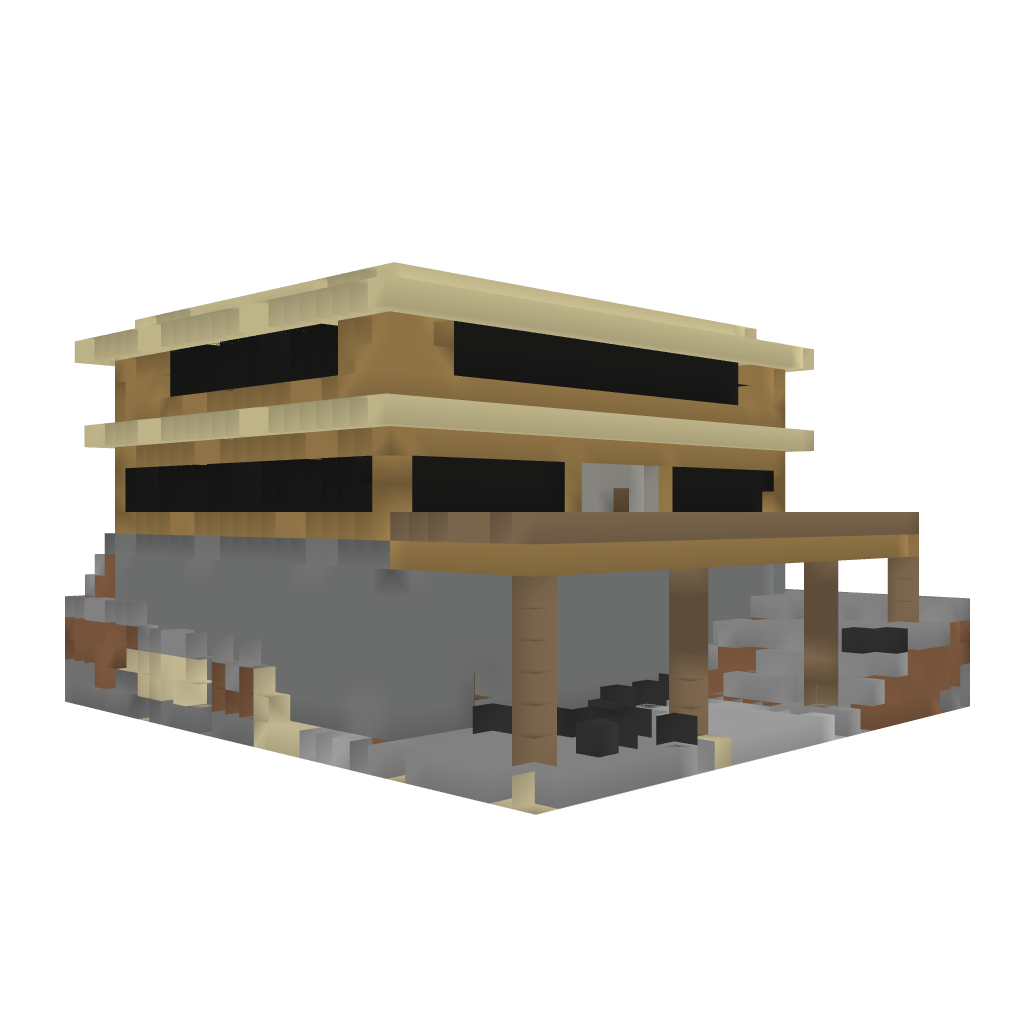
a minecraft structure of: Modern House